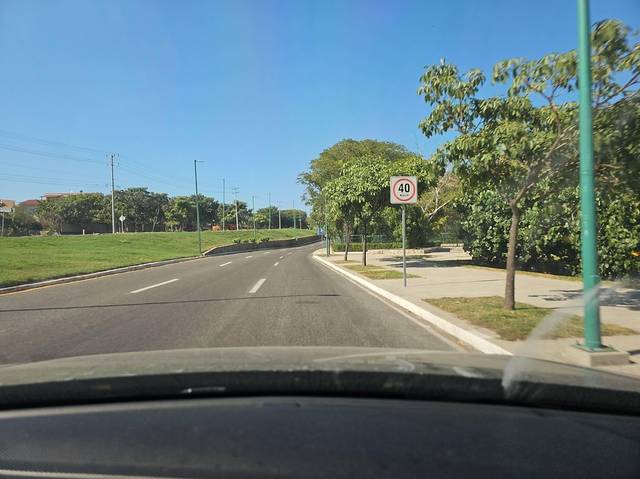
Region: Mexico
Coordinates: 15.766, -96.136